Question: Given the following HTML page a horizontal line appears at the top of the table where the 1st row would have a 2nd and 3rd cell (if they were defined).
'''
<html>
<head>
<Title>Test Page</Title>
<style type="text/css">
table {
margin:10px 0 10px 0;
padding:0;
margin: 0 0 0 0;
border-collapse: collapse;
border: 0;
}
td {
border:1px solid #CCCCCC;
padding:5px;
}
</style>
</head>
<body>
<table>
<tr>
<td>Test Title</td>
</tr>
<tr>
<td>Sub Title</td>
<td>Sub Title</td>
<td>Sub Title</td>
</tr>
<table>
</body>
</html>
'''
I would like the line (highlighted below) removed by modifying CSS only. This line appears in Firefox but not IE6.

Note that I cannot modify the HTML in any way as this is generated by a third party system (the example above is simply to highlight the issue). This third-party system only allows me to modify the CSS.
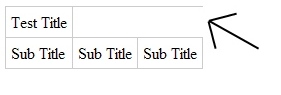
Answer: This will get it to render without the top border in Firefox:
'''
table, td {
border: 1px #CCC;
}
table {
margin: 0;
border-spacing: 0;
border-style: none none solid solid;
}
* html table {
border-collapse: collapse;
}
td {
border-style: solid solid none none;
padding: 5px;
}
'''
It also works fine in IE7 for me. If it breaks in IE6, use conditional comments or css hacks to revert it to the state it was in your own code for IE6 only.